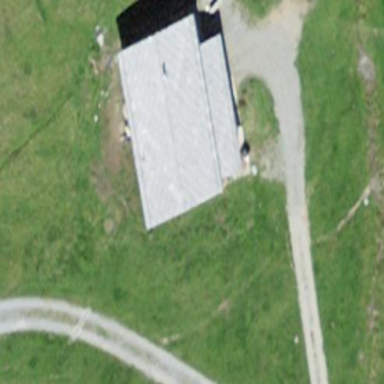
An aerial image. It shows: Farm shop located in building.